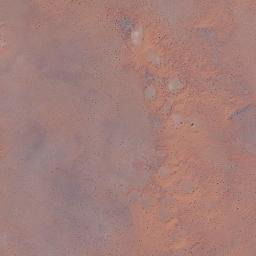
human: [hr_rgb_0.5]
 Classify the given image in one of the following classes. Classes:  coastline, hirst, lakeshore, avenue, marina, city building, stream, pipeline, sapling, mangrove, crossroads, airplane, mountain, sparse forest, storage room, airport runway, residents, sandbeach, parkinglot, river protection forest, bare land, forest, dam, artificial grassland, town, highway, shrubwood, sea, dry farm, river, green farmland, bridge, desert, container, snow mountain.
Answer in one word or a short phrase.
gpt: desert